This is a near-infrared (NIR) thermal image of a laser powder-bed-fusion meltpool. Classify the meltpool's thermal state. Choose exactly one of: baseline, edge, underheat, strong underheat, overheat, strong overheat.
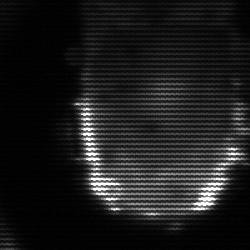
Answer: baseline